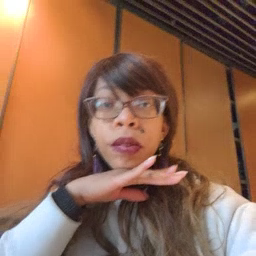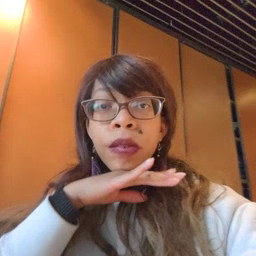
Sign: dirty